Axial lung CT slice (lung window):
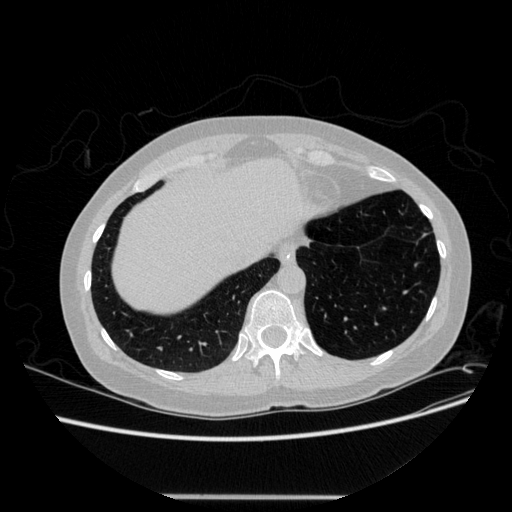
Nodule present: no